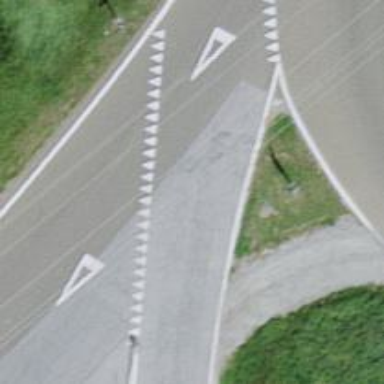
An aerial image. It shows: Road with "give way" sign.